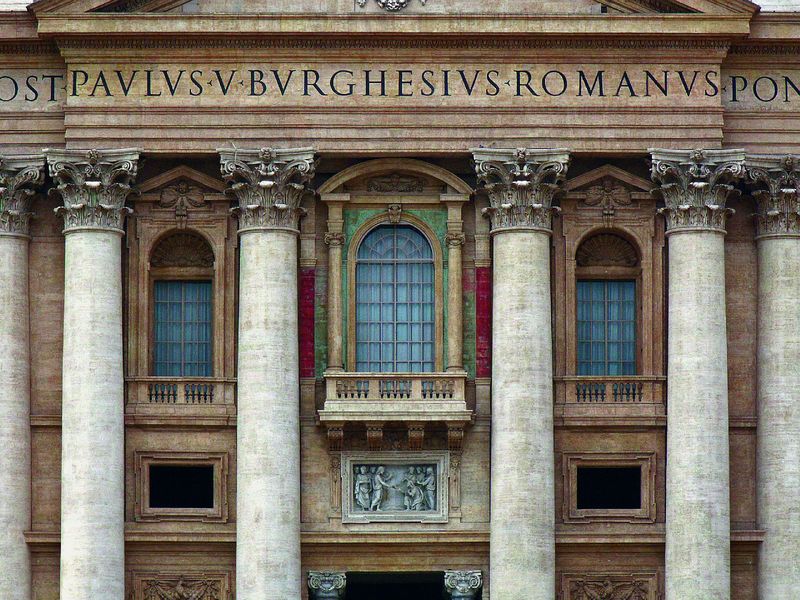
Titel: Fassade des Petersdoms in Rom
Künstler: Carlo Maderno
Standort: Rom, S. Pietro (EU - I - Latium)
Schlagwörter: blau, weiß, frauen, grün, braun, fenster, glas, schwarz, säulen, rot, stein, vorhang, girlande, balkon, relief, schrift, detail, sims